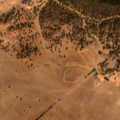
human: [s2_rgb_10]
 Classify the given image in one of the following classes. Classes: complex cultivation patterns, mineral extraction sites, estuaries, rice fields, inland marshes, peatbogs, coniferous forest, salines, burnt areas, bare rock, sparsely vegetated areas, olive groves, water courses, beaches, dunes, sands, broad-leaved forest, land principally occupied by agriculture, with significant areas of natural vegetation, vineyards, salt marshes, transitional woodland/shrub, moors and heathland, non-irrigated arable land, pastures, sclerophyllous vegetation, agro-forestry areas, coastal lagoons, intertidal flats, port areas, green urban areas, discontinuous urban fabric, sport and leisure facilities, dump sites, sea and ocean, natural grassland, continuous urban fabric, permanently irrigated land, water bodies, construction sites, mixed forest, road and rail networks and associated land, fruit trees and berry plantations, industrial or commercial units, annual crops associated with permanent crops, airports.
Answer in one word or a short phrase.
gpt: non-irrigated arable land, agro-forestry areas, broad-leaved forest